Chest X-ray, PA view. Patient: 25 years old, sex M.
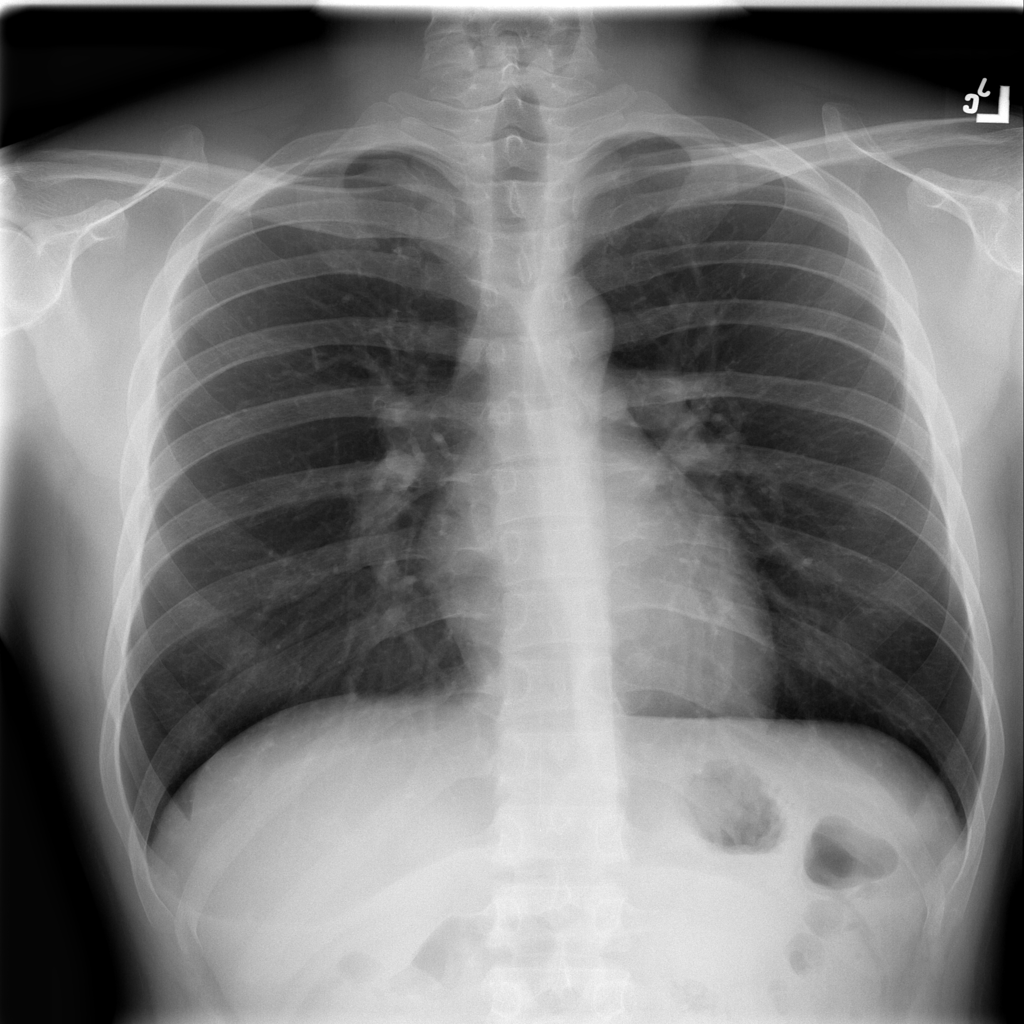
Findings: No Finding